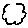
Label: cloud